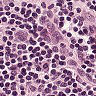
Metastatic tissue present: no